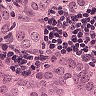
Metastatic tissue present: yes